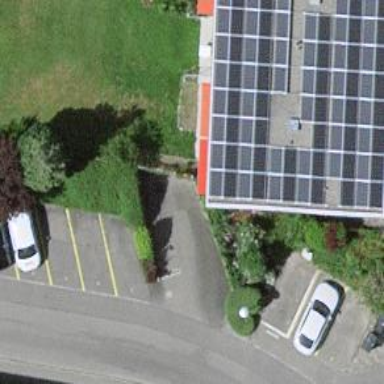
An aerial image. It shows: Parking entrance.